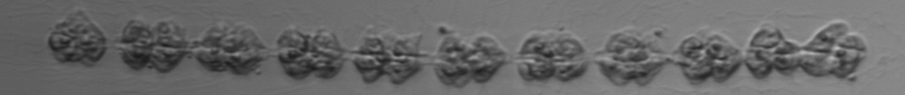
Label: Leptocylindrus_mediterraneus